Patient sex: F
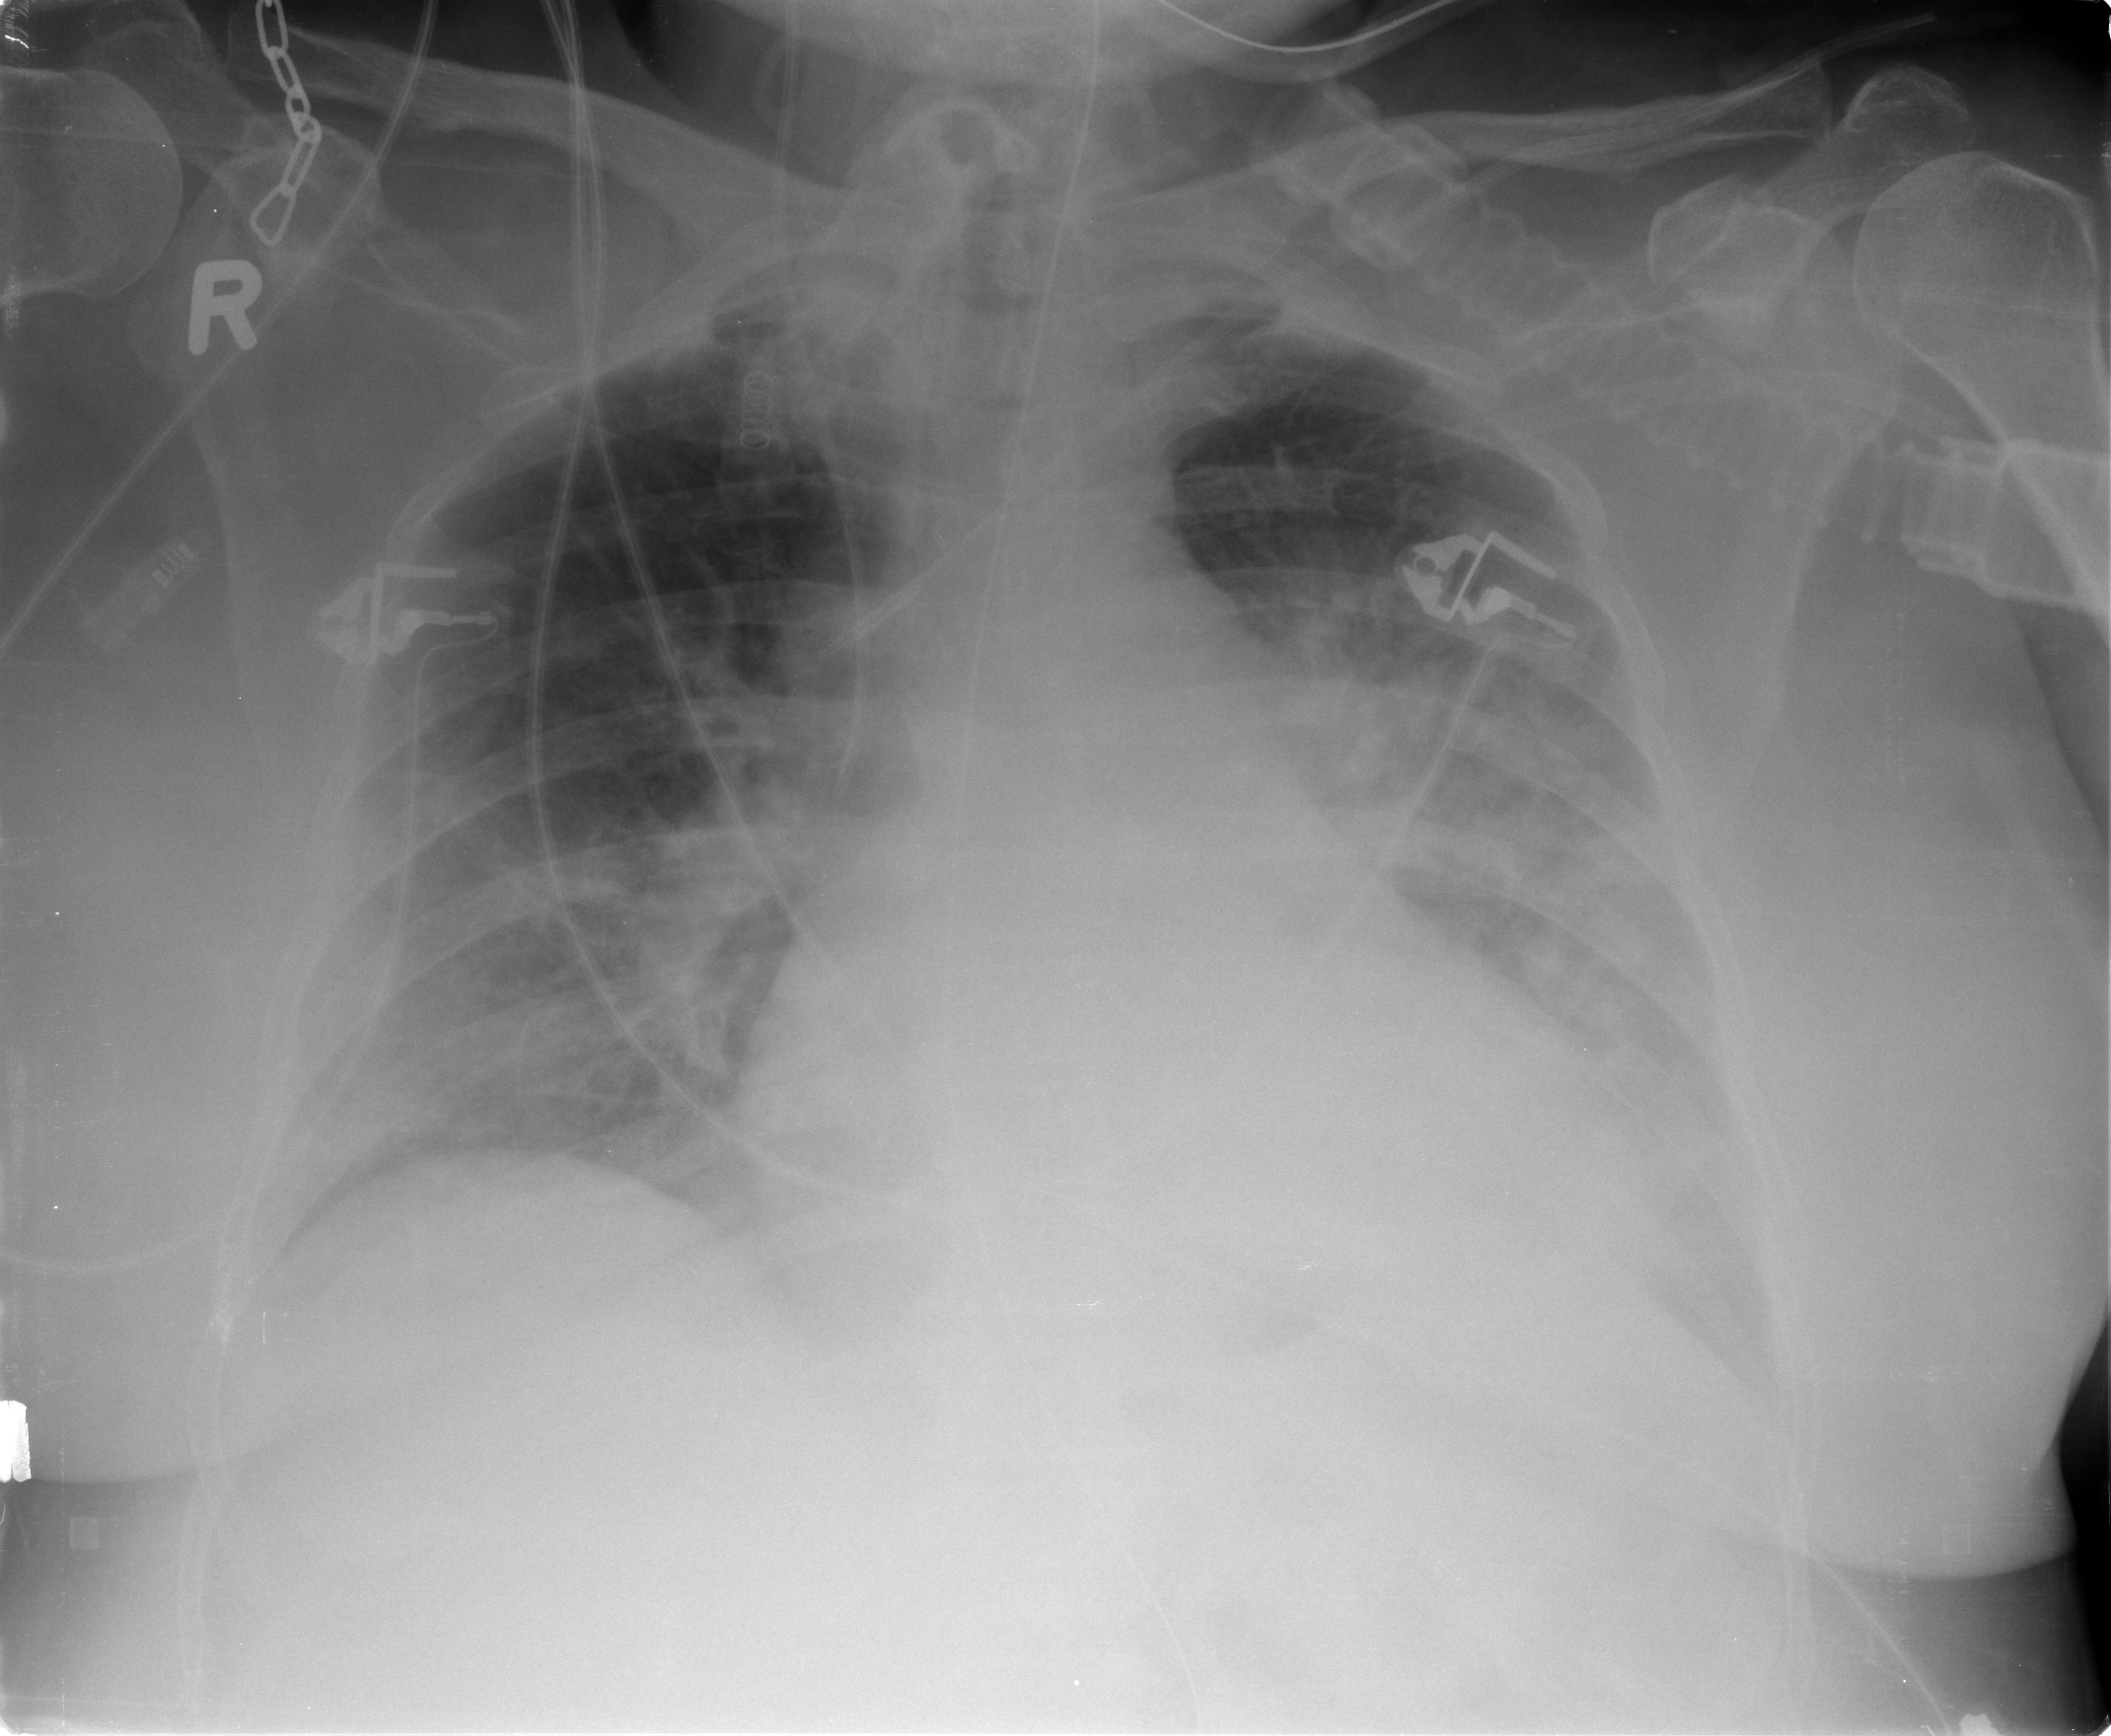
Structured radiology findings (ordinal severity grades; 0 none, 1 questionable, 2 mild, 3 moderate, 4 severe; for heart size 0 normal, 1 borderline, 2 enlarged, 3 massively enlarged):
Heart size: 2
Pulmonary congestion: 2
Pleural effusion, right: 2
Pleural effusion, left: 2
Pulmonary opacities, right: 3
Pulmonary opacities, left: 3
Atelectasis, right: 2
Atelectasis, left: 2